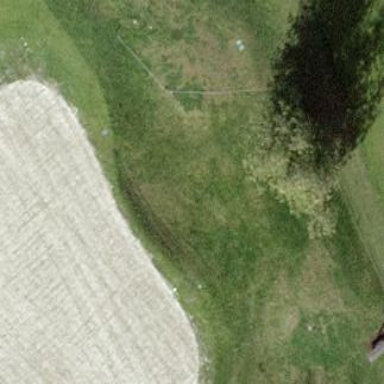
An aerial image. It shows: Golf green.